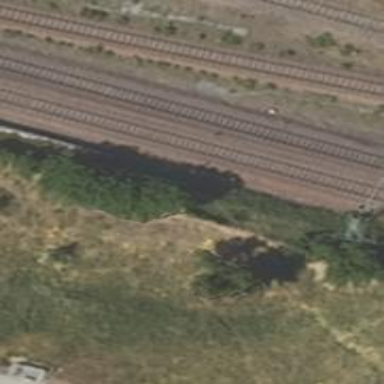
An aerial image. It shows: Railway signal.